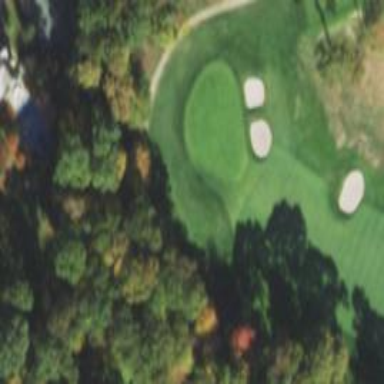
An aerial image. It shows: Golf hole.